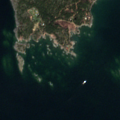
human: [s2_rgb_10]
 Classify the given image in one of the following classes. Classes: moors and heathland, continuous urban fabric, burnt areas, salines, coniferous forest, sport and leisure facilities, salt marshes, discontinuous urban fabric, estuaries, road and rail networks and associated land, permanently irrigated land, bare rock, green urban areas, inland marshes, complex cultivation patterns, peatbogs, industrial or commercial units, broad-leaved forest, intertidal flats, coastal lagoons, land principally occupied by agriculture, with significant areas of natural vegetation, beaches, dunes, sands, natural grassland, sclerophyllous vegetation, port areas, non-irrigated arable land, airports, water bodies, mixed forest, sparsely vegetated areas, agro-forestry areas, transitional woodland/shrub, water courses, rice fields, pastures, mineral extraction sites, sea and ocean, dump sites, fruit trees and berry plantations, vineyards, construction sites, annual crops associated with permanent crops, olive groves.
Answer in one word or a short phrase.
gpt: mixed forest, sea and ocean